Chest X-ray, PA view. Patient: 32 years old, sex M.
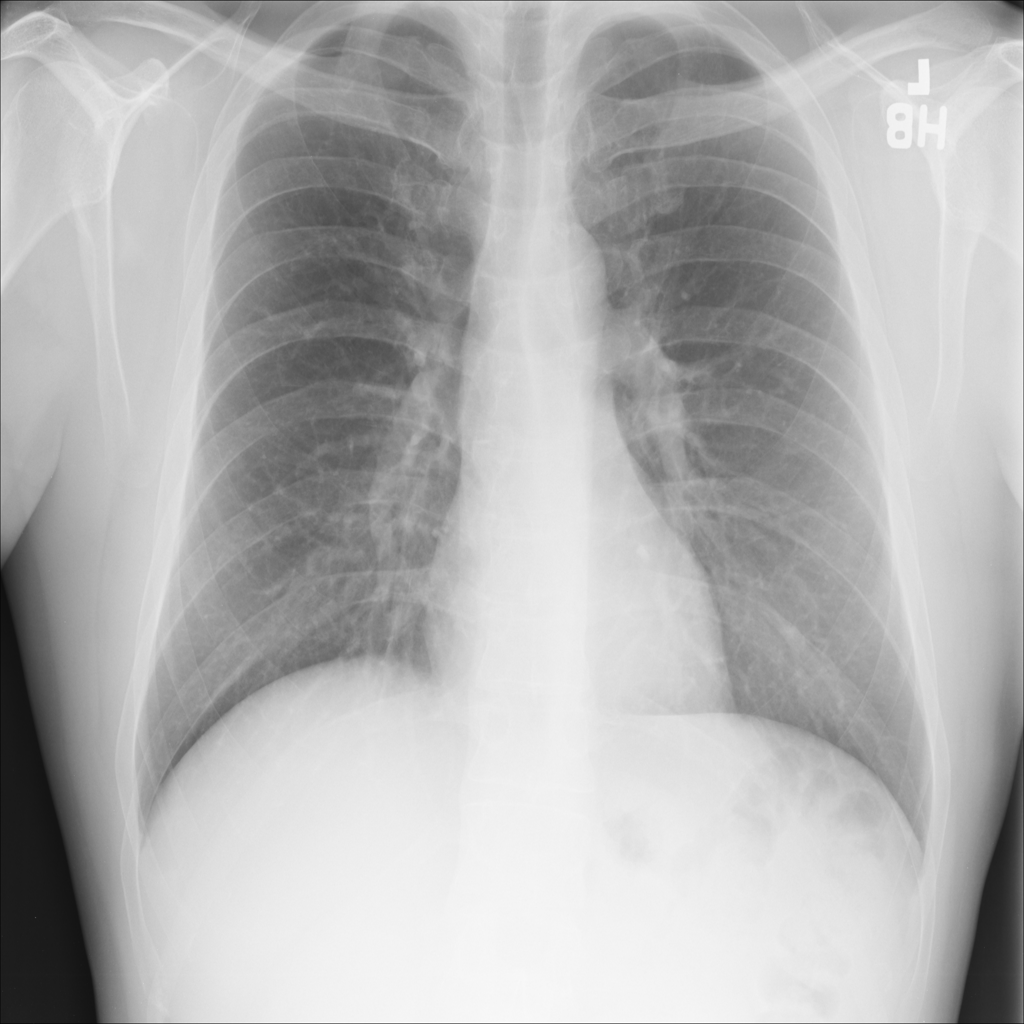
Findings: No Finding